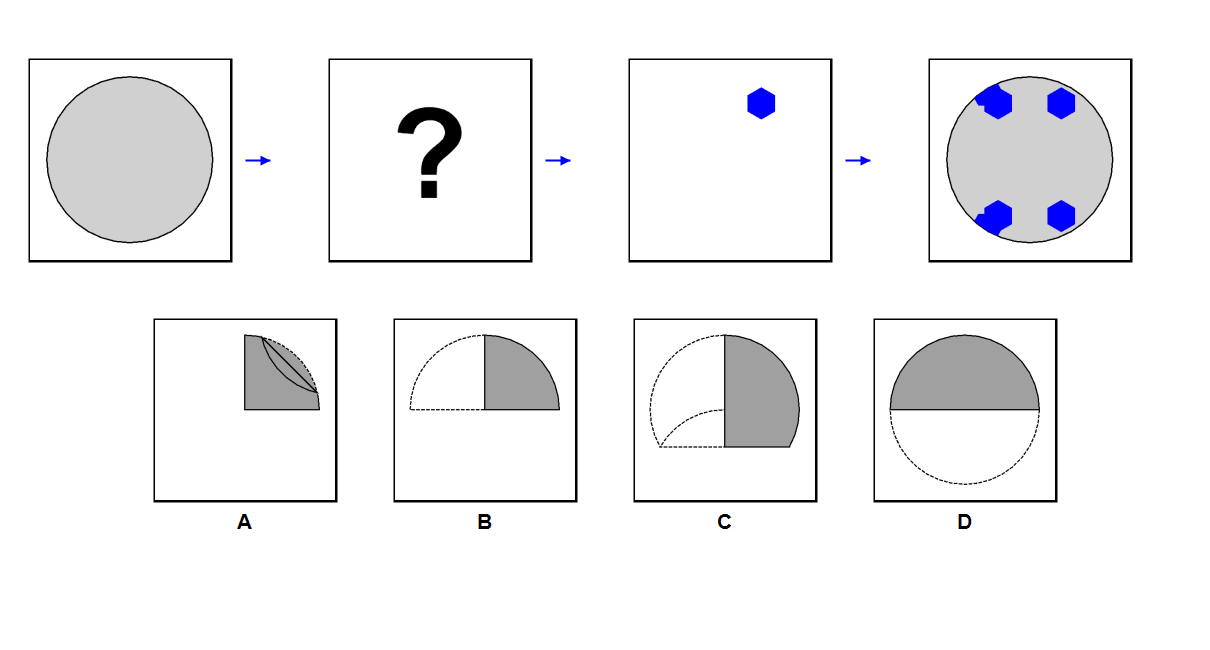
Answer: C